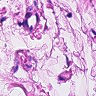
Metastatic tissue present: no